Field crop: maize
Growth stage: 1
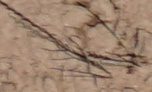
Species: lolium